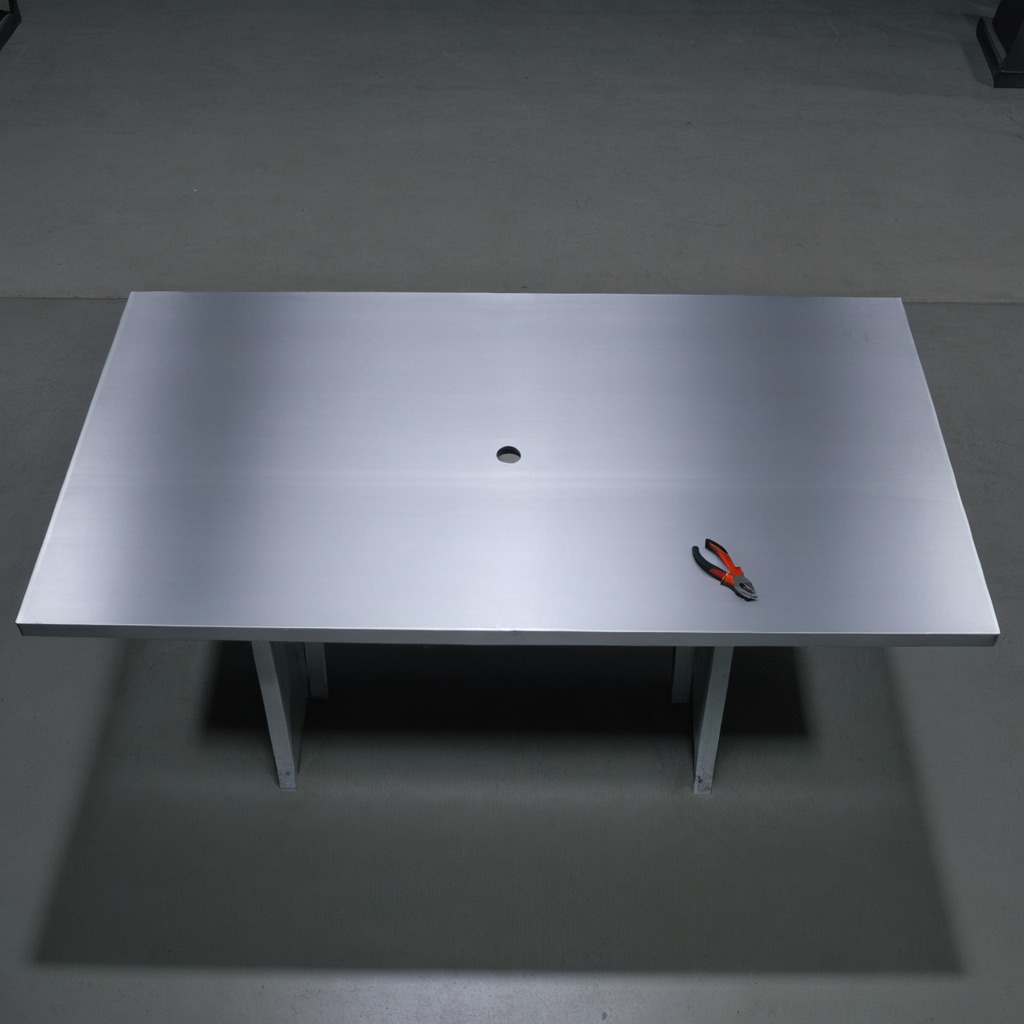
A plier is lying on the tabletop.